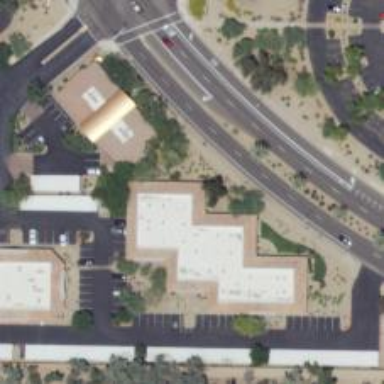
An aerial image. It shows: Healthcare clinic is depicted in the image.